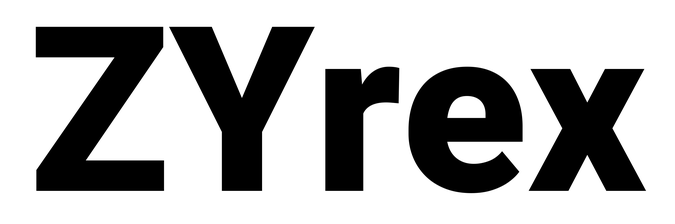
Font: Roboto_Black